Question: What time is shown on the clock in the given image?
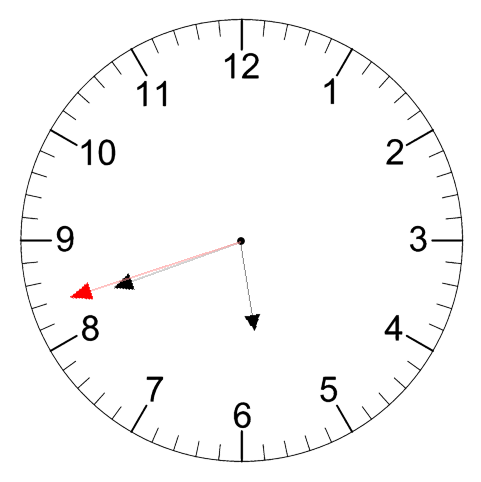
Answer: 05:41:42